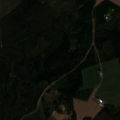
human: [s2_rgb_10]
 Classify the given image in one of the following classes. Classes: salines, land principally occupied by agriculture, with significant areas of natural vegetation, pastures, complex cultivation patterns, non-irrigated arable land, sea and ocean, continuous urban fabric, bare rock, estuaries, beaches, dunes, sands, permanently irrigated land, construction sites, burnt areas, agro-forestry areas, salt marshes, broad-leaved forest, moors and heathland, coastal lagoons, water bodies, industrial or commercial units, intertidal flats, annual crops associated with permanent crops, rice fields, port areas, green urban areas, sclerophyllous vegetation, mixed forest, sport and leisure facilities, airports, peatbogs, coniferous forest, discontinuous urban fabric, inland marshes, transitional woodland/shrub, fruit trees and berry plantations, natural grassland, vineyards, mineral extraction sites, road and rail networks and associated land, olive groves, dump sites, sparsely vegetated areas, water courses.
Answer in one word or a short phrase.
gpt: non-irrigated arable land, coniferous forest, mixed forest